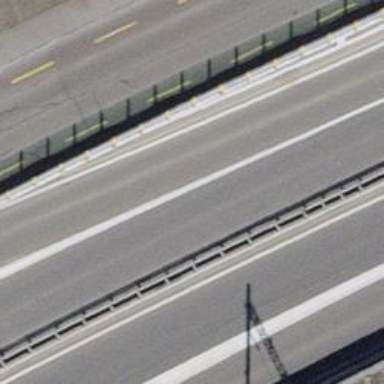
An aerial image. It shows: Motorway junction.